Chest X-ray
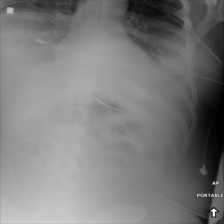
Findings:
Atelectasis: negative
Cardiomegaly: negative
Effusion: negative
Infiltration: negative
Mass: negative
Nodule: negative
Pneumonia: negative
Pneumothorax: negative
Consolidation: negative
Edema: negative
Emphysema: negative
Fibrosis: negative
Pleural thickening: negative
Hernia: negative